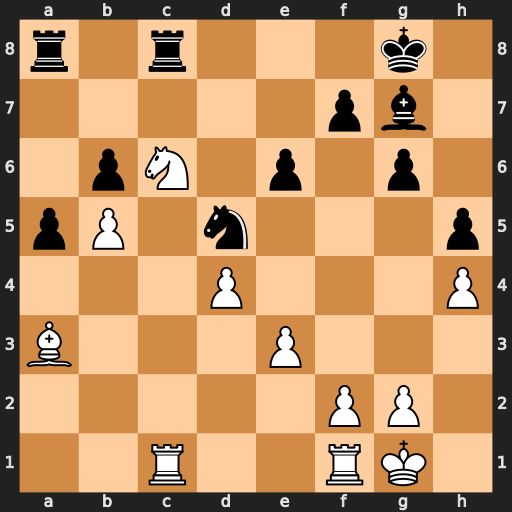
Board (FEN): r1r3k1/5pb1/1pN1p1p1/pP1n3p/3P3P/B3P3/5PP1/2R2RK1
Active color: w
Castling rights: -
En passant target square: -
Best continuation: e4 Bf8 Bxf8 Kxf8 exd5